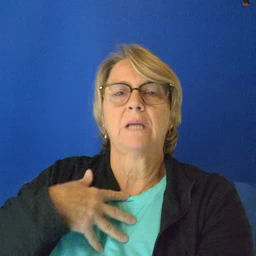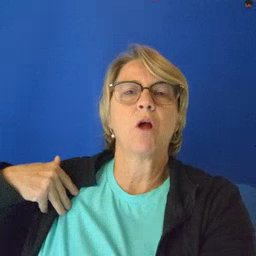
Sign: zebra